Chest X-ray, AP view. Patient: 50 years old, sex M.
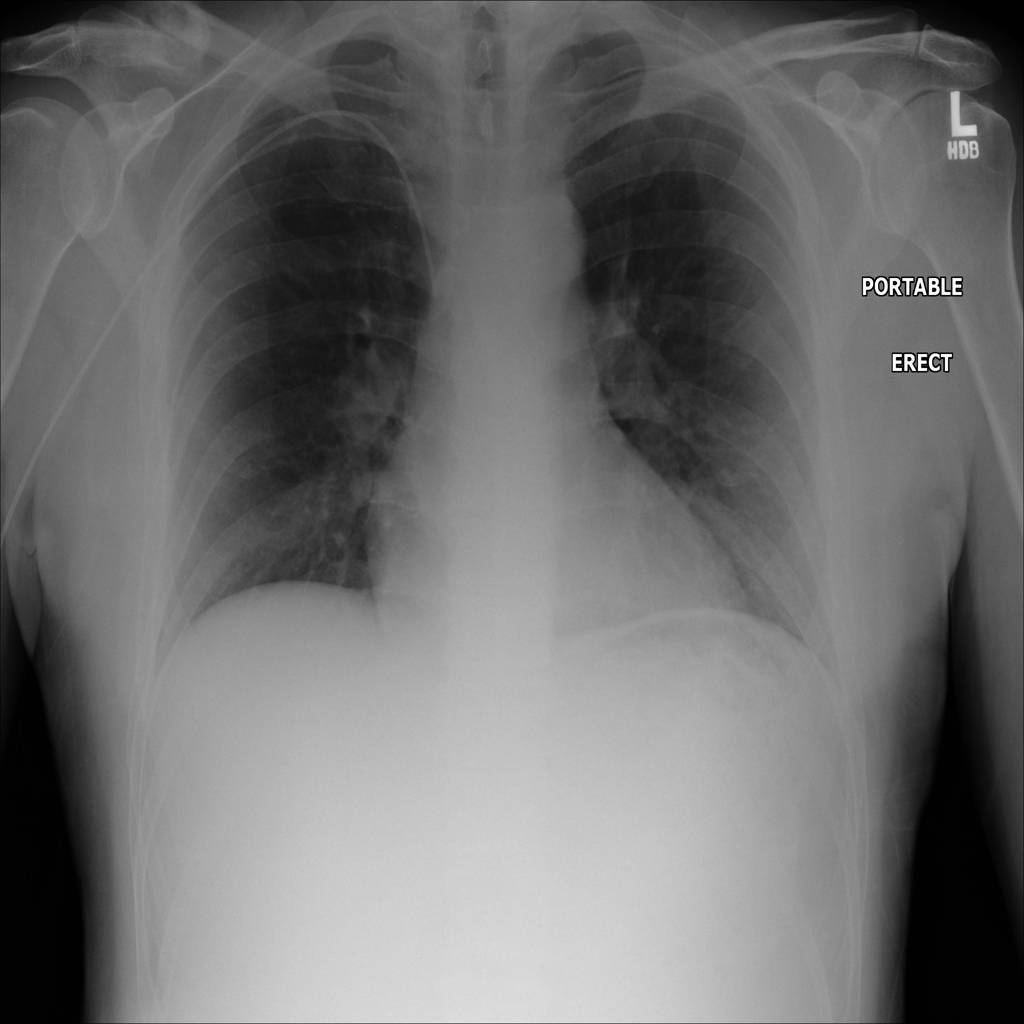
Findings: No Finding